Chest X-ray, AP view. Patient: 45 years old, sex F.
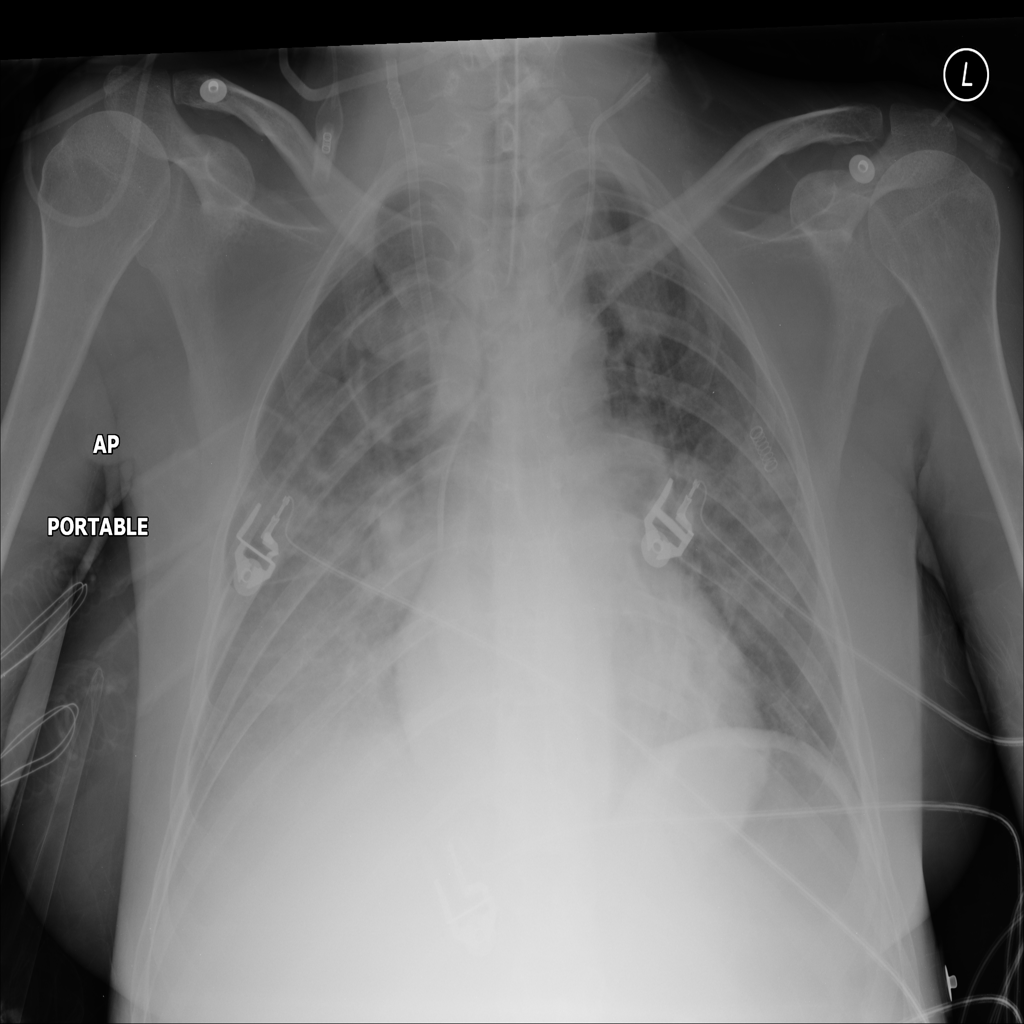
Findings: Effusion, Infiltration